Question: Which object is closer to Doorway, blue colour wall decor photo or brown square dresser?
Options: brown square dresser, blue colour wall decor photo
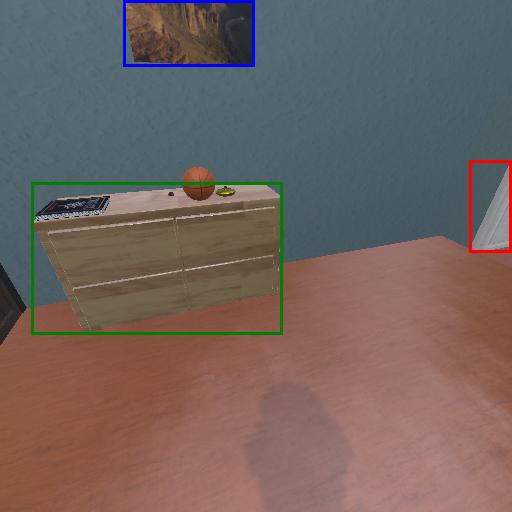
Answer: brown square dresser